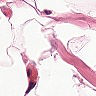
Metastatic tissue present: no